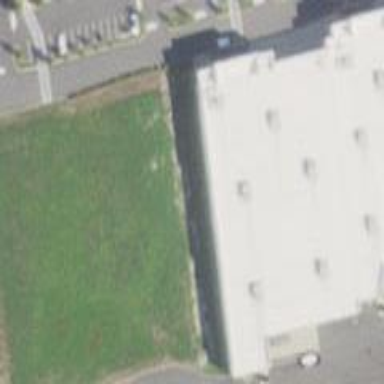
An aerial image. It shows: Retail building.